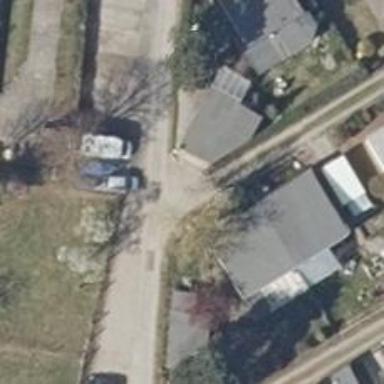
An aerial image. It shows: Residential road with concrete lanes.